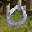
Label: 0